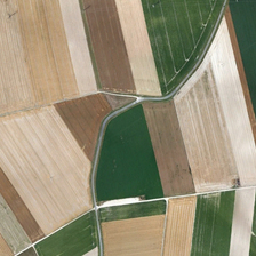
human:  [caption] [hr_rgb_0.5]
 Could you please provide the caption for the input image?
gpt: There is a light path near the green farm

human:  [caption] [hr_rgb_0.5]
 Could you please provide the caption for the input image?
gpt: There is a bare path near the green farmland.

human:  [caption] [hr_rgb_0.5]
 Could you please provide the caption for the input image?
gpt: There's a bare path near the green farmland.

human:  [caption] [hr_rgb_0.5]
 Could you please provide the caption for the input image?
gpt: There is a bare Road near green farmland.

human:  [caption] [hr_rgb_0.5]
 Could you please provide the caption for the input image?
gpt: There's a NUA trail near the green farm.